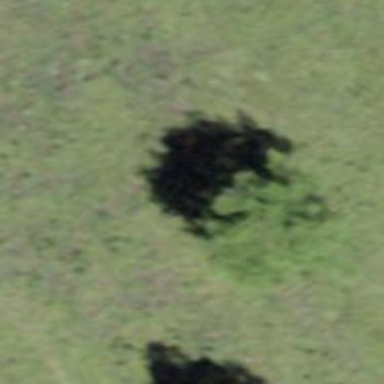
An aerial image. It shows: Single tag "natural: tree."